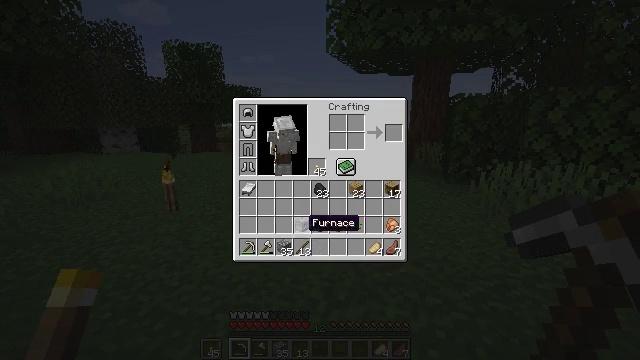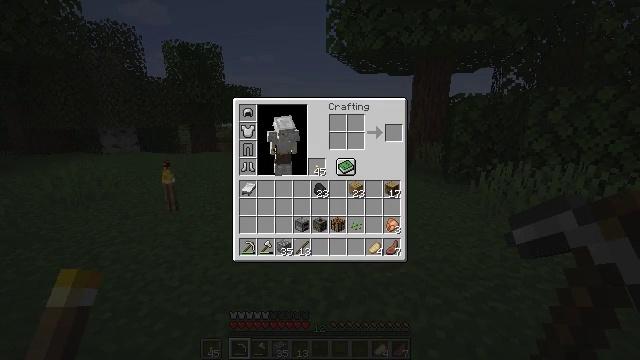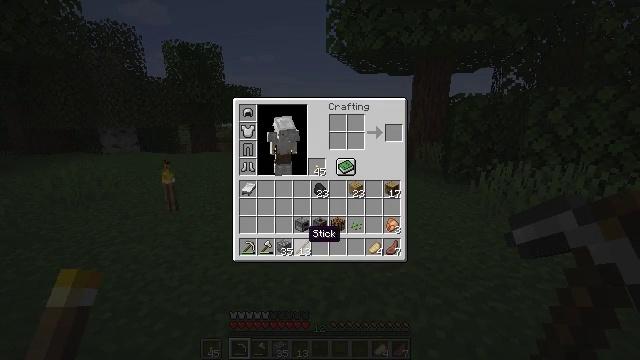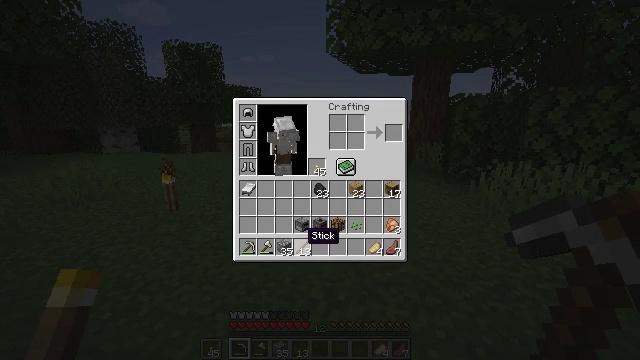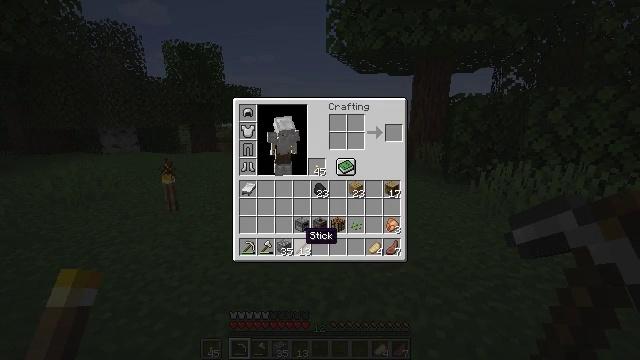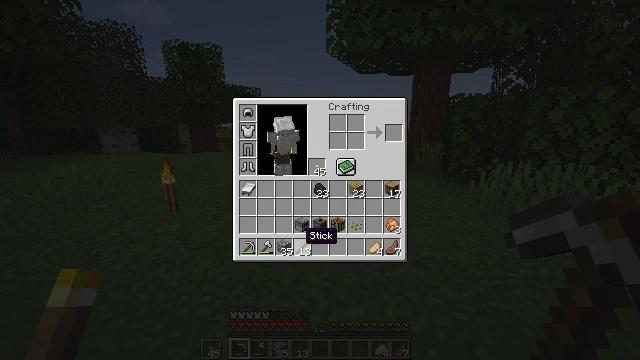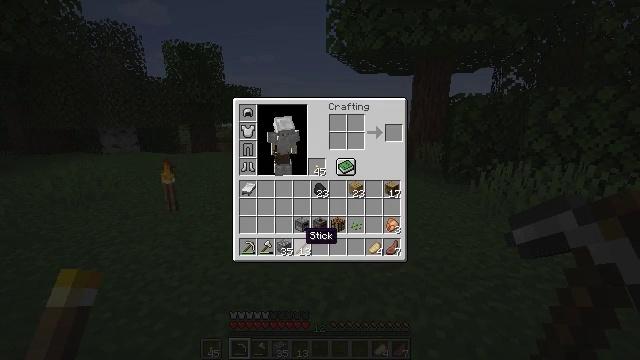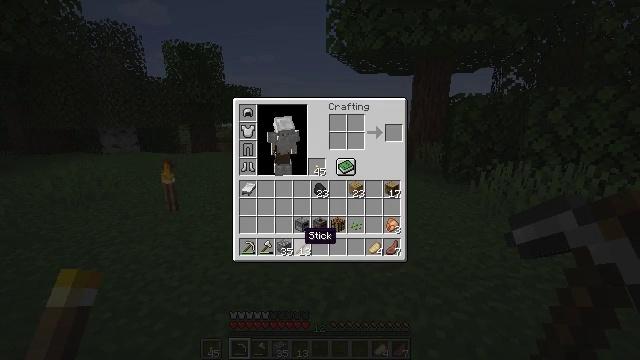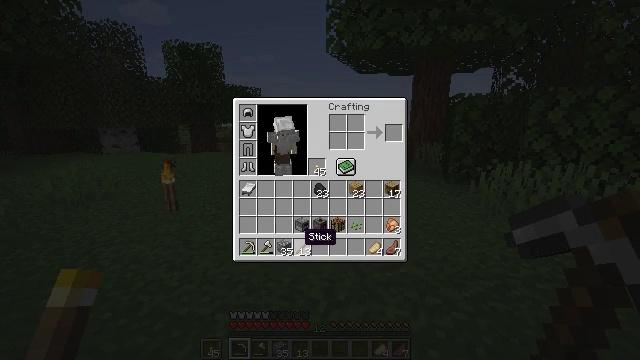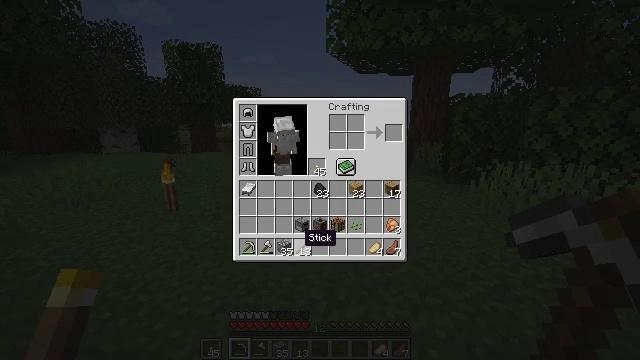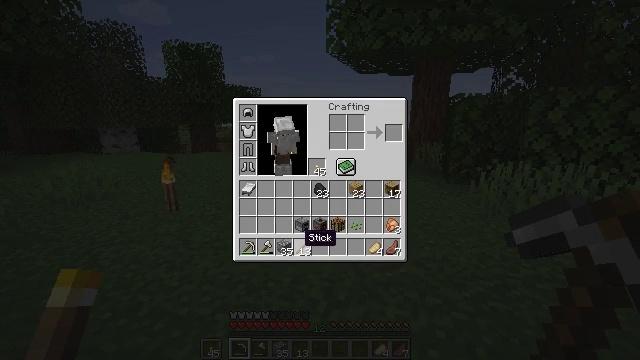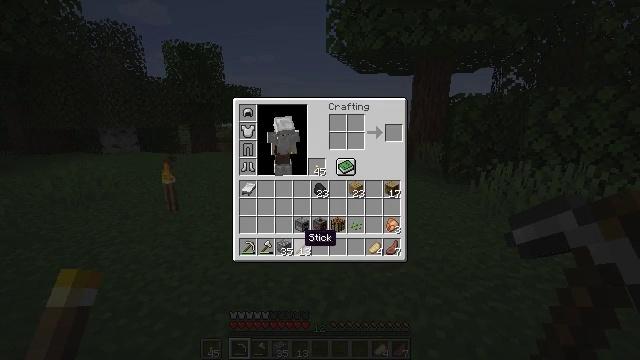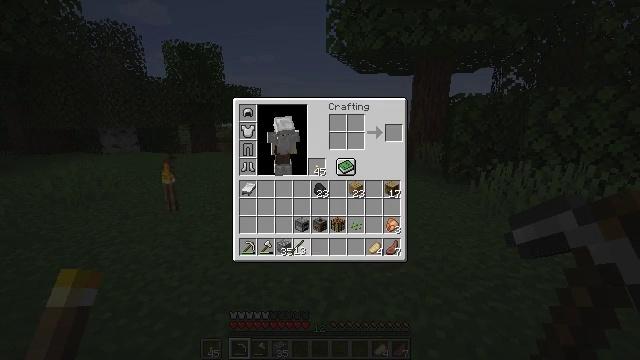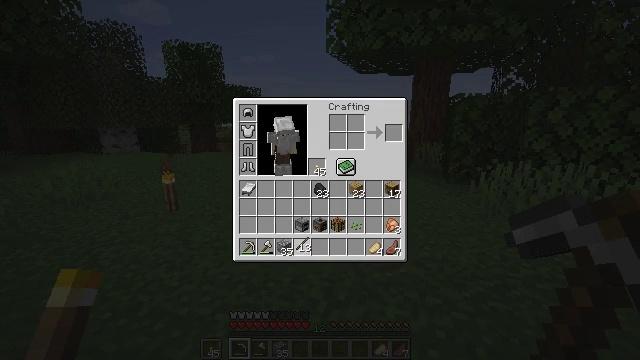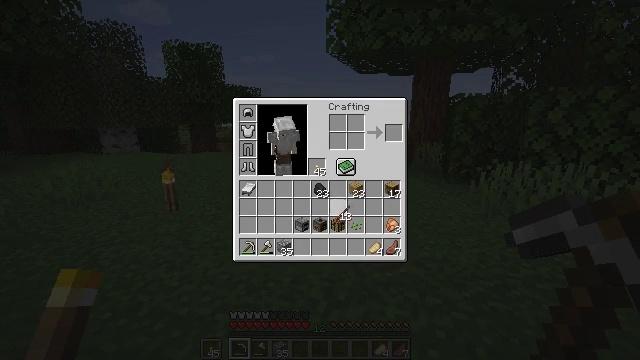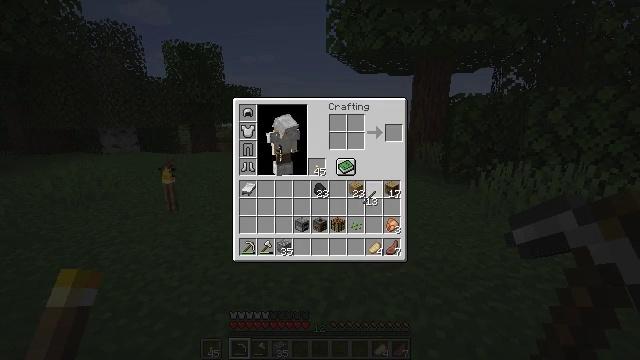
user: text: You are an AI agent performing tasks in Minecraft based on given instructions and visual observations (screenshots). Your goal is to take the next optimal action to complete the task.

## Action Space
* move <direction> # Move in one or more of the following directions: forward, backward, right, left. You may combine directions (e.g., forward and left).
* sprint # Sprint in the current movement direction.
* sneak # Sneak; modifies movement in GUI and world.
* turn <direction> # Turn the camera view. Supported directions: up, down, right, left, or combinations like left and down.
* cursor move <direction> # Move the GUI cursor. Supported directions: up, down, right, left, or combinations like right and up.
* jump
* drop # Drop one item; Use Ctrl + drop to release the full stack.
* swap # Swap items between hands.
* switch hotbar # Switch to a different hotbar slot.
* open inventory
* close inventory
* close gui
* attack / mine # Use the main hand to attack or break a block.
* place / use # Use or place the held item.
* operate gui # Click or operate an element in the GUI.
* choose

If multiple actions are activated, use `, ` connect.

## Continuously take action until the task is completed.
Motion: motion action
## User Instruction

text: Hunt animals.
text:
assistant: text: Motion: no_op
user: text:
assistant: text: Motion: no_op
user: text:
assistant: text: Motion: no_op
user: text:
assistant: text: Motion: no_op
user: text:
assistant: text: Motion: no_op
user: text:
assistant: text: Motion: no_op
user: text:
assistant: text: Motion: no_op
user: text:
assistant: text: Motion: no_op
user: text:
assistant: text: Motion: no_op
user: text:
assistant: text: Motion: no_op
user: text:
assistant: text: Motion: no_op
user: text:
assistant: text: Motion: operate gui
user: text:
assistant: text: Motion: operate gui
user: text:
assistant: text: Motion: cursor move right and up
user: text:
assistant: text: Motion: cursor move right and up
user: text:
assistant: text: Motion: no_op
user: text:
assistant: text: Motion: no_op
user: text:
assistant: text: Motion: no_op
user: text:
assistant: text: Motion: no_op
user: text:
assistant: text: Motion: no_op
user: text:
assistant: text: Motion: operate gui
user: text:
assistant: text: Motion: operate gui
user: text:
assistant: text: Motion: no_op
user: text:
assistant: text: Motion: cursor move left and down
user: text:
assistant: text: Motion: no_op
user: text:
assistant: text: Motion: no_op
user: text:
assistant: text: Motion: cursor move down
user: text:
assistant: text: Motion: no_op
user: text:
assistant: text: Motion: no_op
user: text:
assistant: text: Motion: no_op